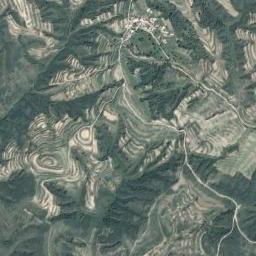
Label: mountain